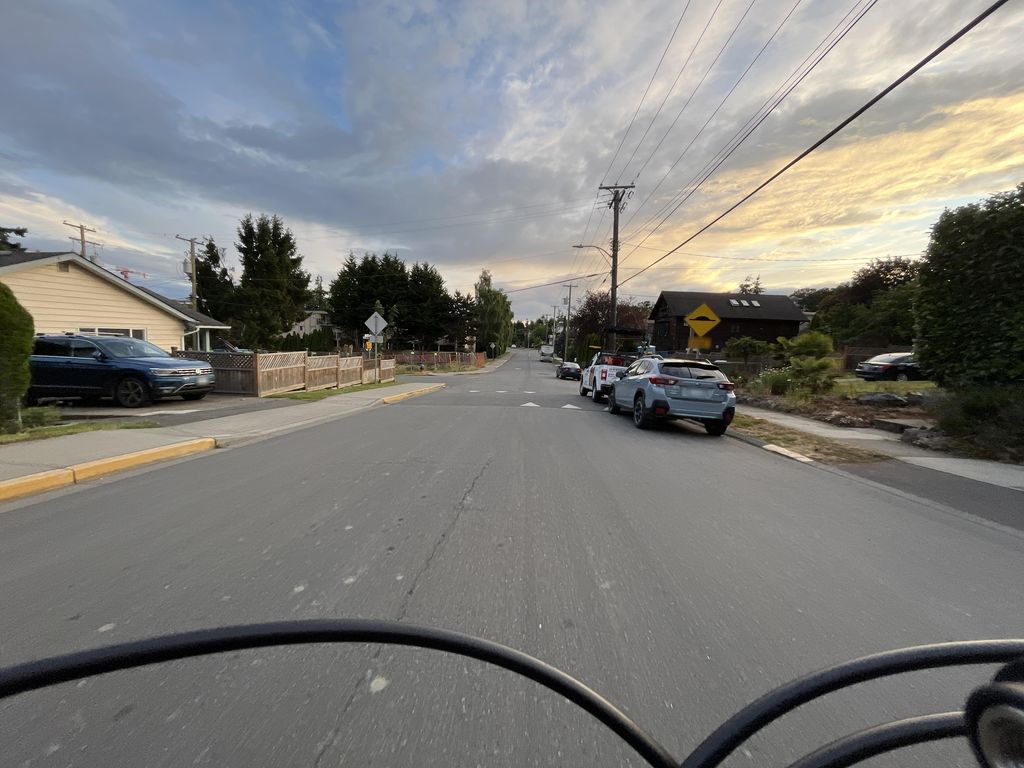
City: victoria